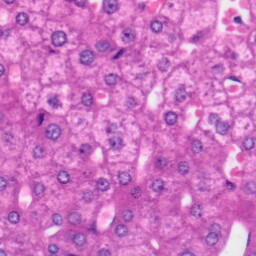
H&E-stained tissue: Liver